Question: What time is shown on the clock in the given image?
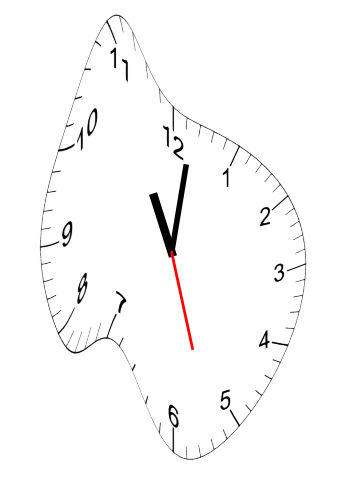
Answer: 11:01:27